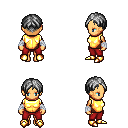
a pixel art fantasy rpg character, female body template, human, tanned skin, gold chest armor, red pants, gray parted hairstyle, white cloth bandages, gold boots, four views (front, back, left, right), 2x2 character sprite sheet, small pixel art, hard edges, no anti-aliasing